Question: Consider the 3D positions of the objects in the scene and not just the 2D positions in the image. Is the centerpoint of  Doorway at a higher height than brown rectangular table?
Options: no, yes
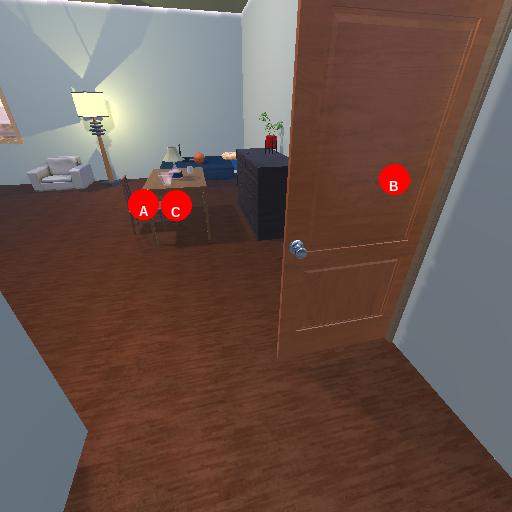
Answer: no